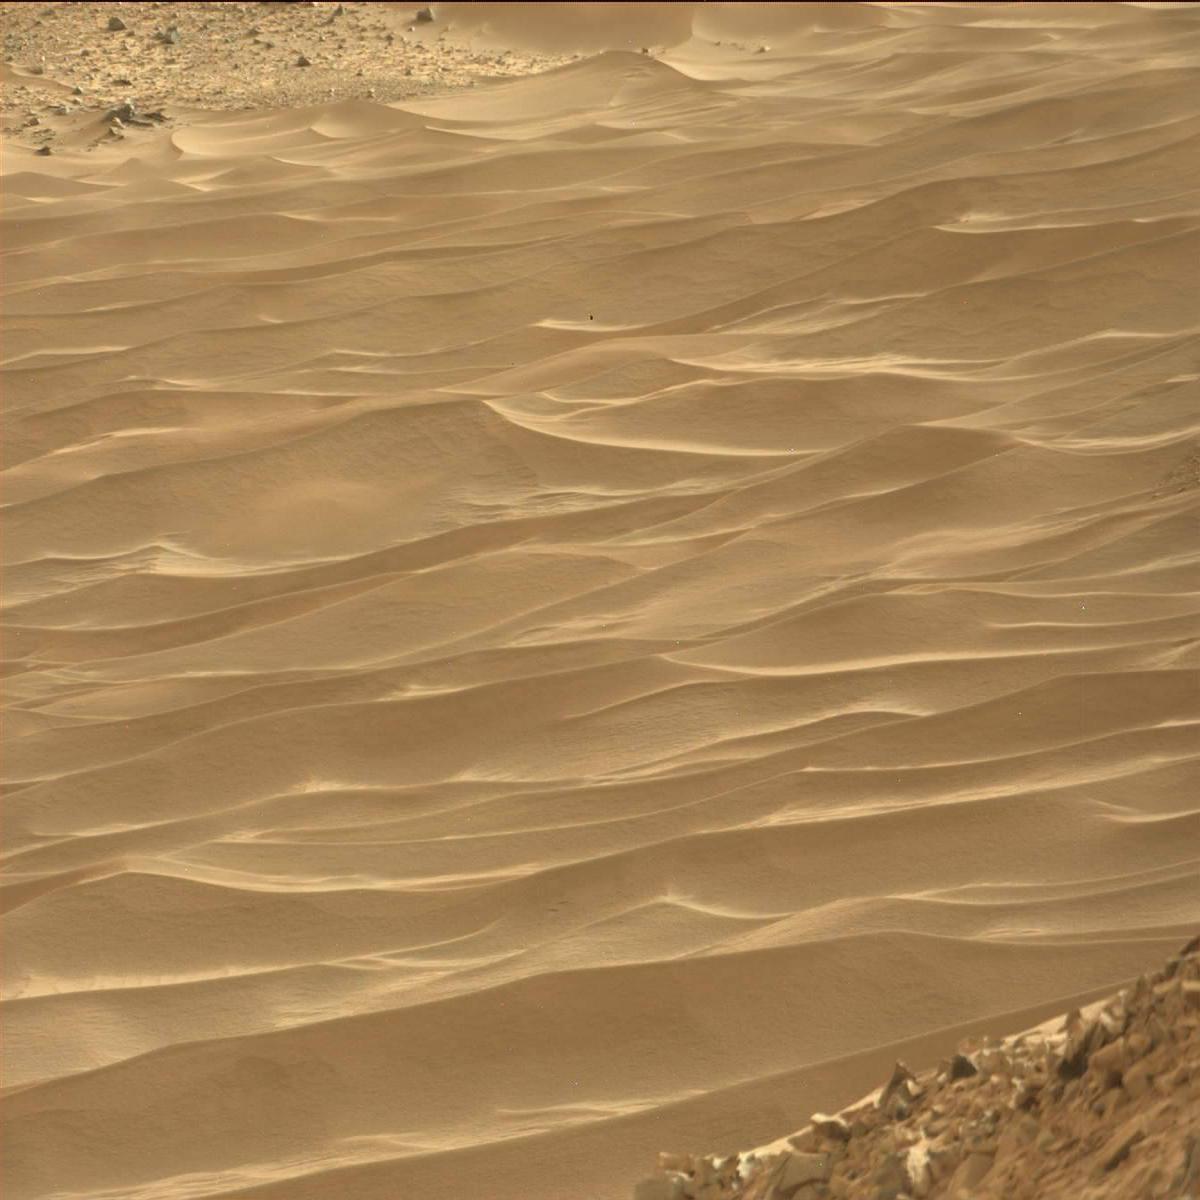
Terrain classes present: Bedrock, Sand / Soil